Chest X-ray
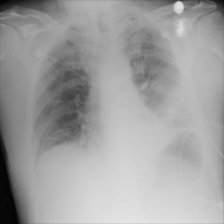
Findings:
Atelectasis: negative
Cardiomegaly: negative
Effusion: negative
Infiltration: negative
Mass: positive
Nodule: negative
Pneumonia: negative
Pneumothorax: negative
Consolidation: negative
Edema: negative
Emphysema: negative
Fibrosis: negative
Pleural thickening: negative
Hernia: negative